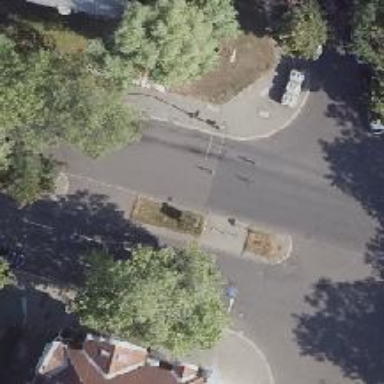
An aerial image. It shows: Unmarked road crossing.